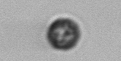
Label: Dinophyceae